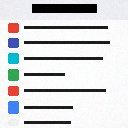
Screen state: on